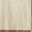
Piece: xx